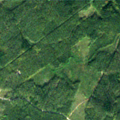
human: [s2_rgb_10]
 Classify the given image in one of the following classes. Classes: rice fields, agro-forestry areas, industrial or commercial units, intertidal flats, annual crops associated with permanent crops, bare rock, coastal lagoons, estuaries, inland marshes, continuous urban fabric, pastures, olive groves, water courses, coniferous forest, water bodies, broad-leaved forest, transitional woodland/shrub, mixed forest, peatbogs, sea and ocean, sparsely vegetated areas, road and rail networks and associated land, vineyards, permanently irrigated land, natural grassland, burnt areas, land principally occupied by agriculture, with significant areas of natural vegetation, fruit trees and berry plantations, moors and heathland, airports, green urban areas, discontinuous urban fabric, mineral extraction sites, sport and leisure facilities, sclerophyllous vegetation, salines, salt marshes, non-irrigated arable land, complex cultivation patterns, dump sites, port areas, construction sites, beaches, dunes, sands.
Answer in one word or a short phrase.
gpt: coniferous forest, mixed forest